Question: The last li drop down on chrome and opera, it looks fine on ie and firefox. how do i fix that? what cause them to look different? Thanks
here is the <URL>
CSS:
'''
<style>
*{
padding:0;
margin:0;
}
.wrapper{
width:1000px;
}
ul{
background: #005984;
}
ul li{
display:inline-block;
*display:inline;
*zoom:1;
margin-right:37px;
}
ul li.last-child{
margin-right:0;
}
ul li a{
display: inline-block;
*display:inline;
*zoom:1;
padding:15px 20px;
color:white;
}
</style>
'''
HTML:
'''
<div class="wrapper">
<ul>
<li><a href="/">HOME</a></li>
<li><a href="/products">PRODUCTS</a></li>
<li><a href="/news">NEWS</a></li>
<li><a href="/sales">SALES</a></li>
<li><a href="/support">SUPPORT</a></li>
<li><a href="/about-us">ABOUT US</a></li>
<li class="last-child"><a href="/contact-us">CONTACT US</a></li>
</ul>
</div>
'''
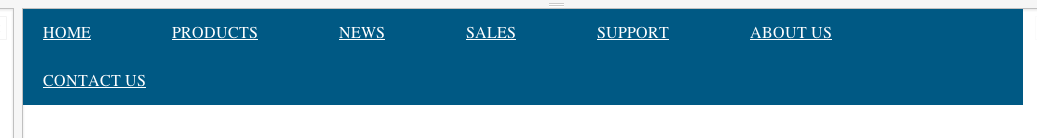
Answer: the difference might come from different 'font' setting from a browser to another.
use : 'white-space:nowrap' on 'ul' , to keep all inline-boxes on 1 line :
<URL>